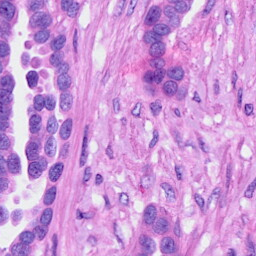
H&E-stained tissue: Ovarian